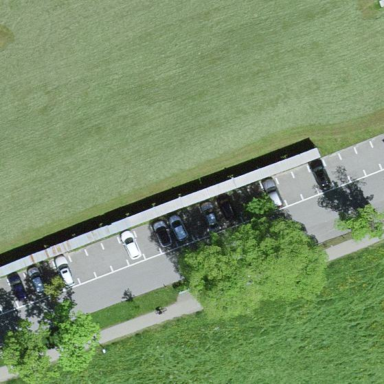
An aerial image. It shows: Parking available on the street side.